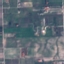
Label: PermanentCrop